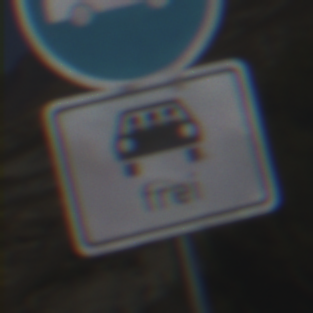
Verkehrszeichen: MehrfachbesetzePersonenkraftwagenFrei
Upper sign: Busssonderstreifen
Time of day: MorningAfternoon
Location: Outdoor (Nature)
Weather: Clear
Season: NotSpecified
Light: Natural